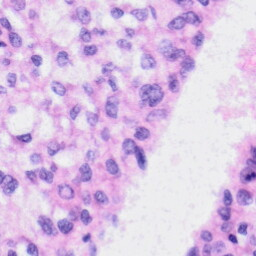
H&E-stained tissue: Liver